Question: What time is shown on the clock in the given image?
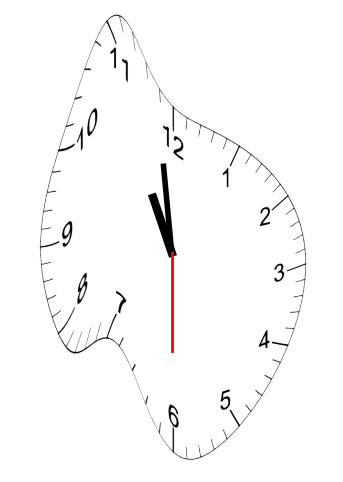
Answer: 10:58:30